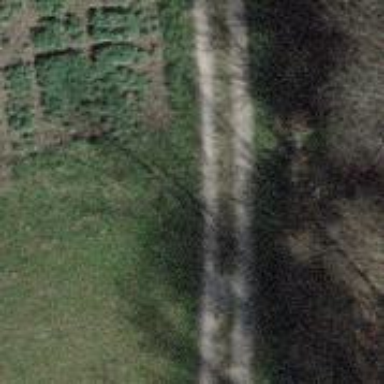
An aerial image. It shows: Track road with grade3 tracktype.